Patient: sex F, age 26
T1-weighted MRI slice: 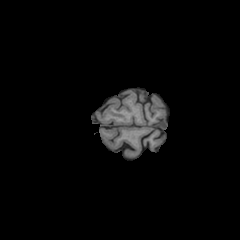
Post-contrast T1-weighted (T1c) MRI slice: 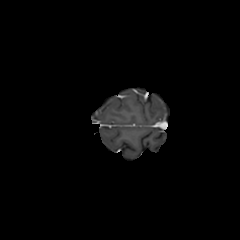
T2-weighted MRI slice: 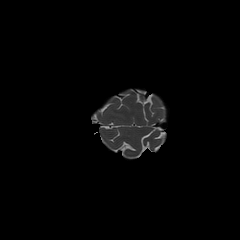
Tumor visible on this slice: no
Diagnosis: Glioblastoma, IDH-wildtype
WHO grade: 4